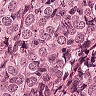
Metastatic tissue present: yes